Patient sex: M
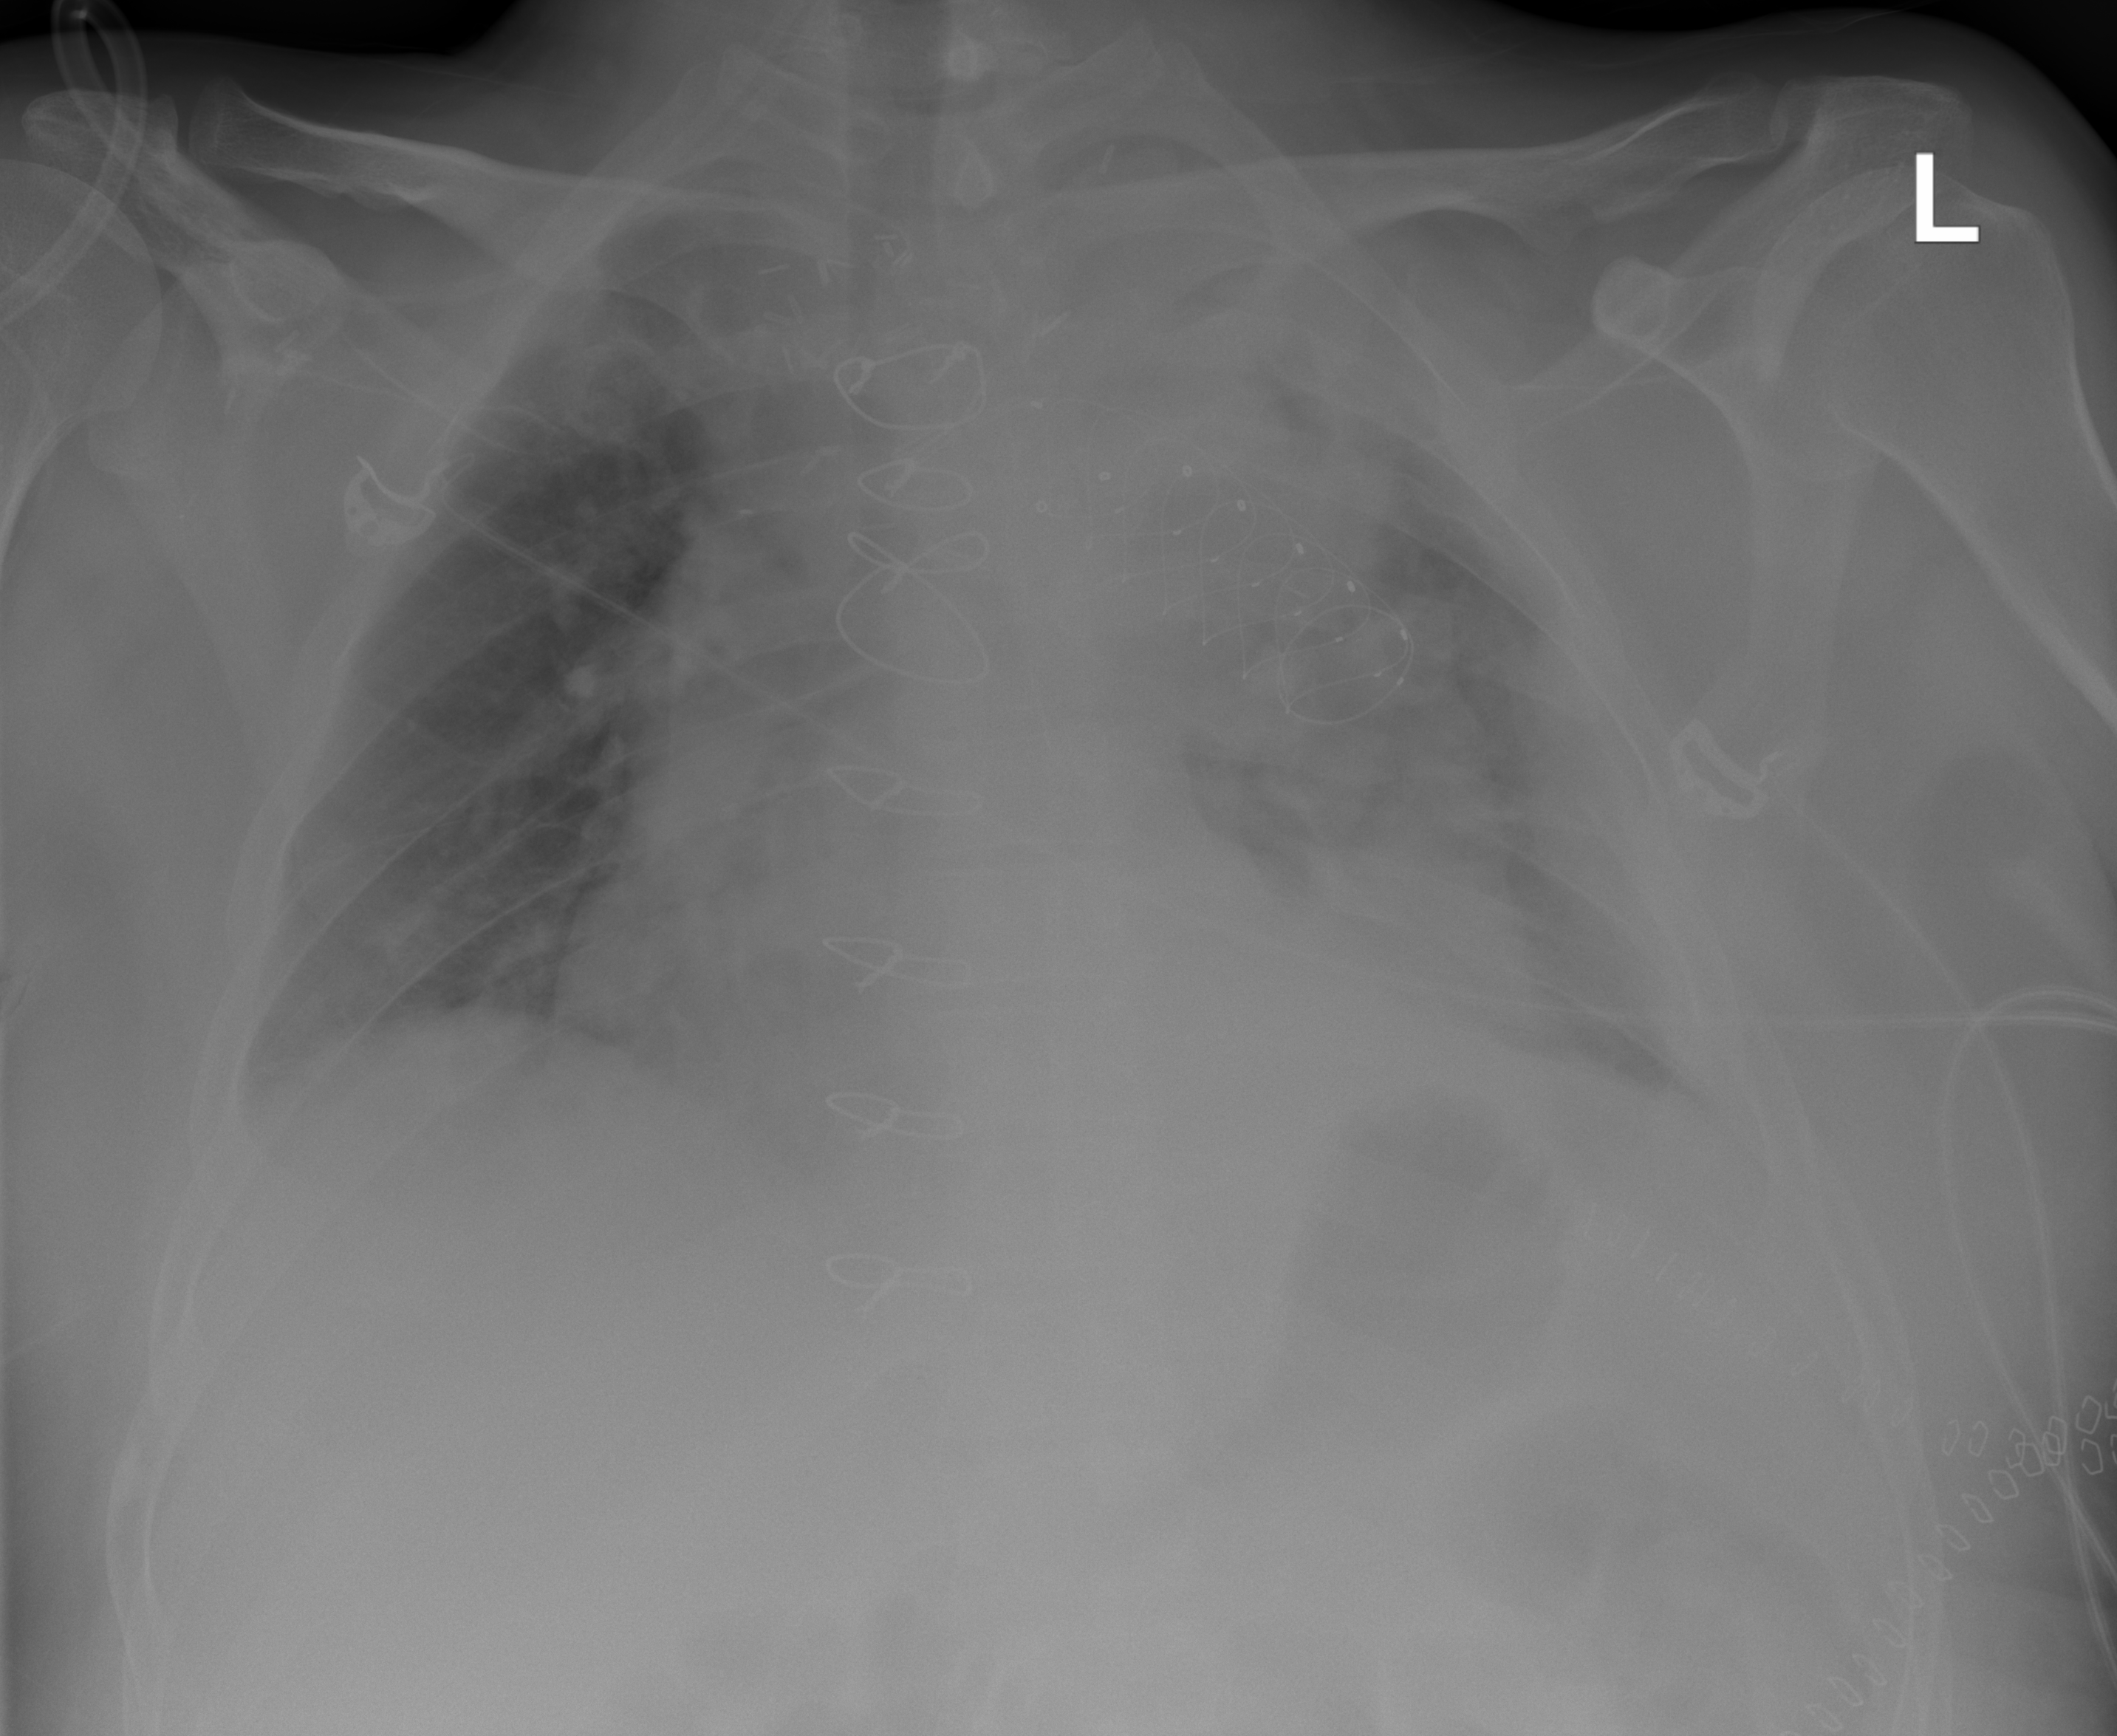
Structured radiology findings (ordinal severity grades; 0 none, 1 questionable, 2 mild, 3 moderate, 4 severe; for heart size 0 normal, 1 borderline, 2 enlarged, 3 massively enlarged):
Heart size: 2
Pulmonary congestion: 1
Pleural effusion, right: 1
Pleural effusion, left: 2
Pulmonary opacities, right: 2
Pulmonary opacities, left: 2
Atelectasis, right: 2
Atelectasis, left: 2